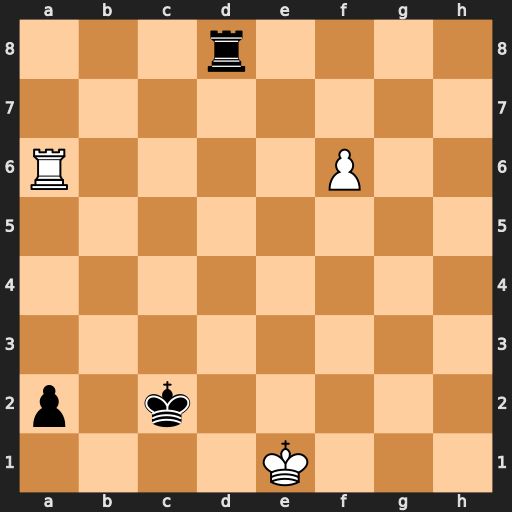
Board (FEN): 3r4/8/R4P2/8/8/8/p1k5/4K3
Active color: w
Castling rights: -
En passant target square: -
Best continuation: Rxa2+ Kc3 Ra4 Rf8 Rf4 Kd3 Kf2